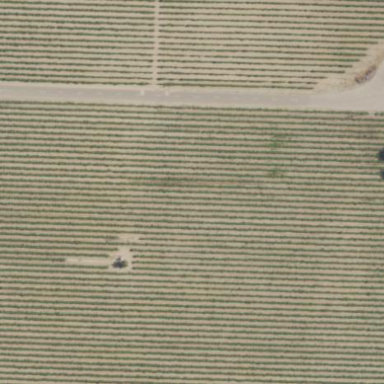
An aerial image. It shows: Beautiful vineyard in the countryside.